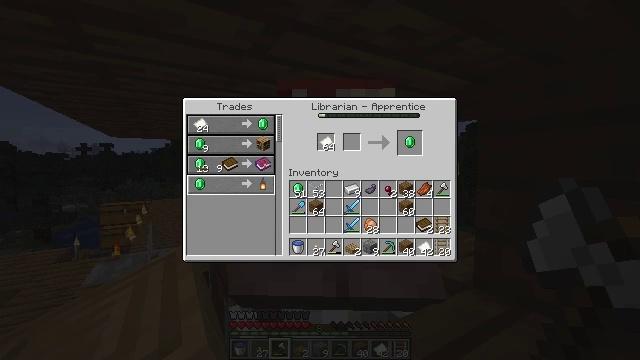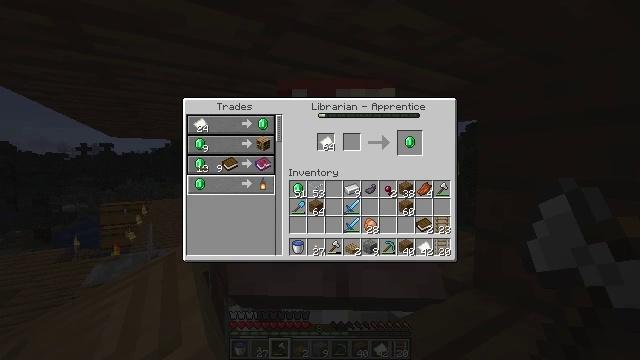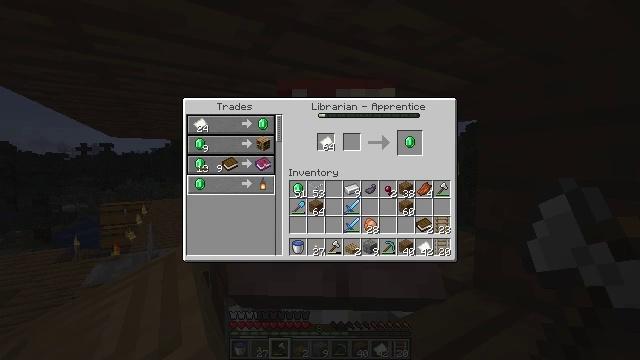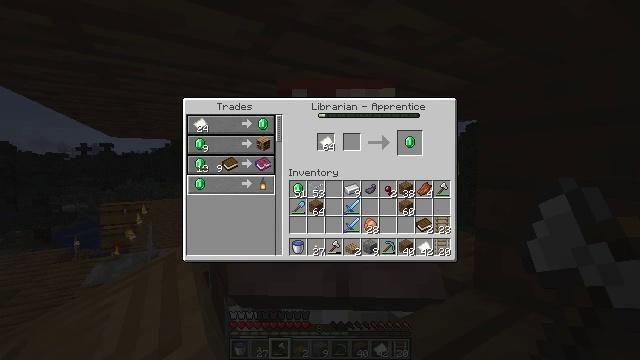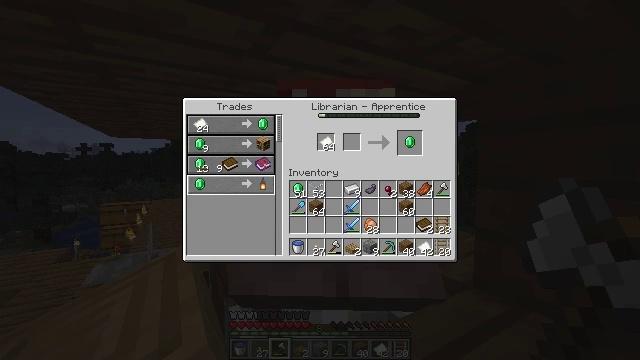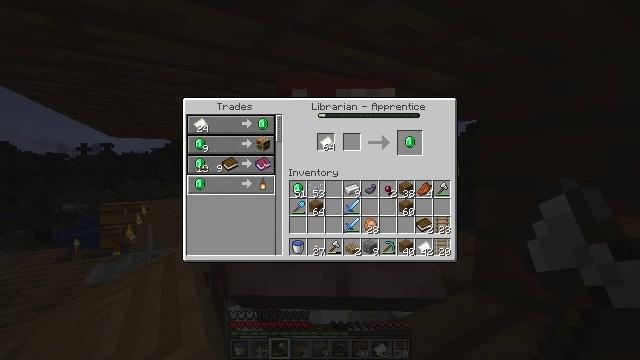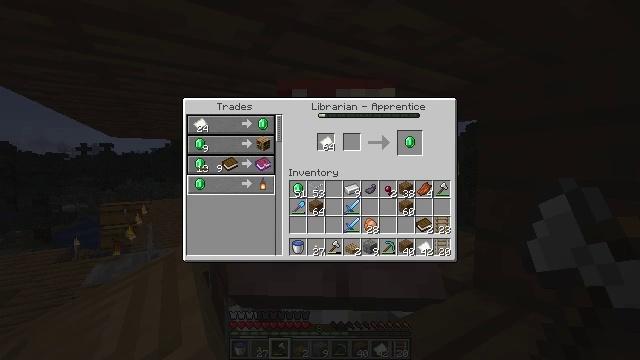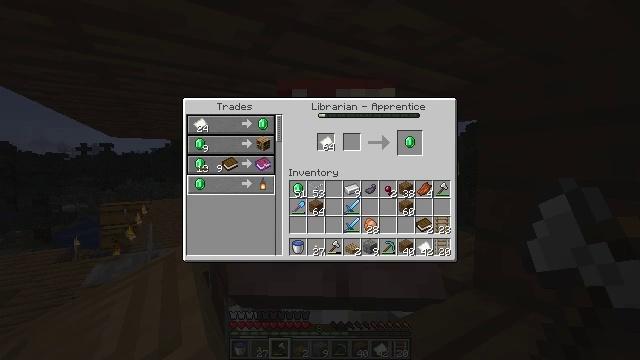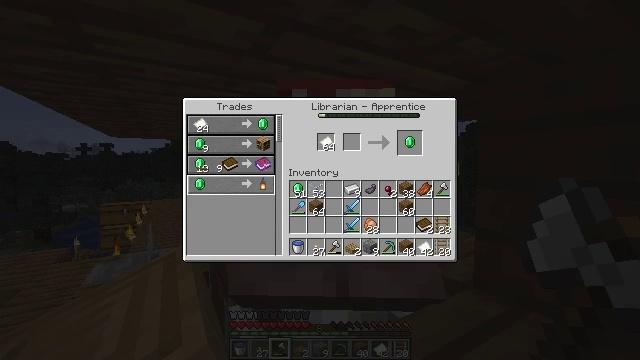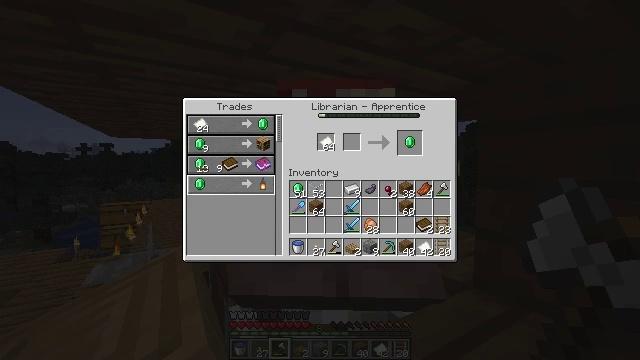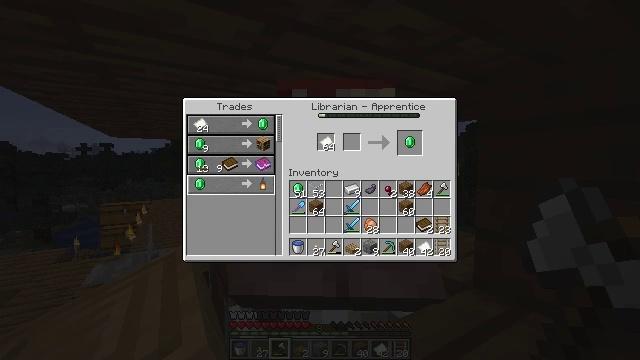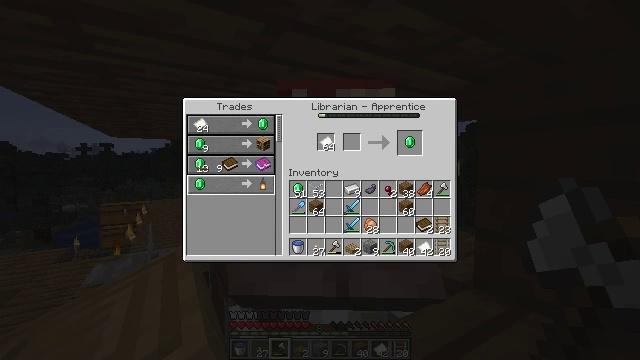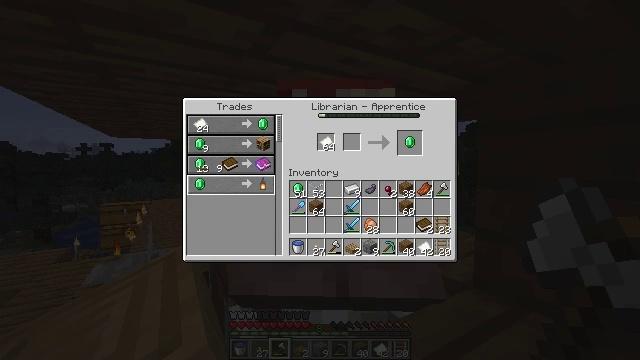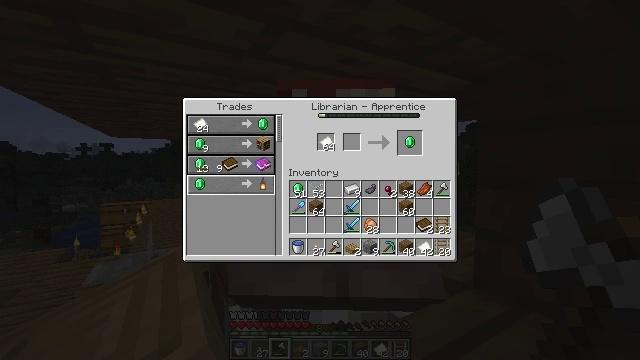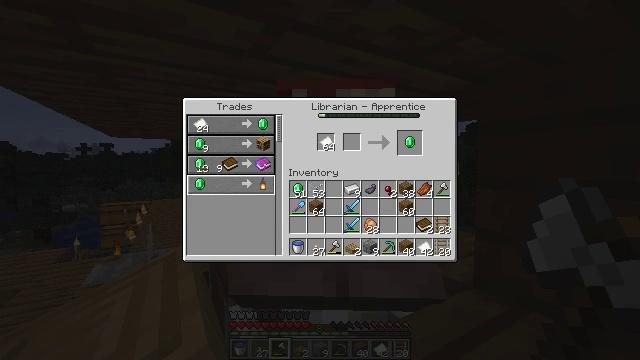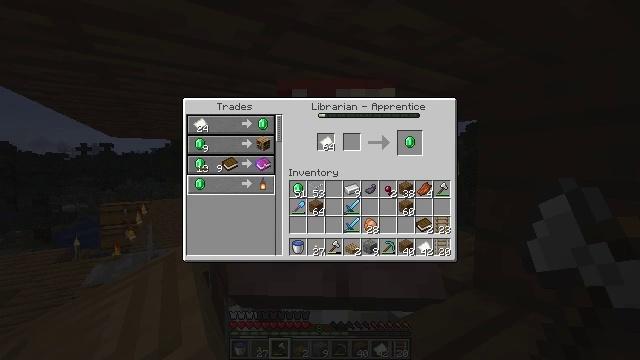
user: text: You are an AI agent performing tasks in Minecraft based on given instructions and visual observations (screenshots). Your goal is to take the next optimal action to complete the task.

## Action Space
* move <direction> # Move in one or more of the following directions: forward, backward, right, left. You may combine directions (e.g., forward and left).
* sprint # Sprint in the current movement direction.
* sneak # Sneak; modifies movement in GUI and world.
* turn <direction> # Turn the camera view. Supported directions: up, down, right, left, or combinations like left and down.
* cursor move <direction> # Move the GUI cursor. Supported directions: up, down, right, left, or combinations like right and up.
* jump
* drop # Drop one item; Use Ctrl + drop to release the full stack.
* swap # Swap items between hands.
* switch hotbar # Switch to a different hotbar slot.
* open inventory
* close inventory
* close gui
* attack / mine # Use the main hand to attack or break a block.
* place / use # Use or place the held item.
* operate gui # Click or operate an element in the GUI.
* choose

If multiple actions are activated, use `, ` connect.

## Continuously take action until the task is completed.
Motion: motion action
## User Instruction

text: Use a crafting table to make a lantern with a torch and iron nuggets.
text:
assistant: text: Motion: no_op
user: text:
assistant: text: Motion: no_op
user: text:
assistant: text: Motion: no_op
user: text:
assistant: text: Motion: no_op
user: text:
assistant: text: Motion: no_op
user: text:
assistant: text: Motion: no_op
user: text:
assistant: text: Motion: no_op
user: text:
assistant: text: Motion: no_op
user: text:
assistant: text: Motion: no_op
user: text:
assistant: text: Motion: no_op
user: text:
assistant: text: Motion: no_op
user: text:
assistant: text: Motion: no_op
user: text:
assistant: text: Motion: no_op
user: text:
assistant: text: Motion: no_op
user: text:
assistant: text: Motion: no_op
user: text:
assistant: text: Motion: no_op
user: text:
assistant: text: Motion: no_op
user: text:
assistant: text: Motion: no_op
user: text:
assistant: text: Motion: no_op
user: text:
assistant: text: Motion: no_op
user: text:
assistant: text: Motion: no_op
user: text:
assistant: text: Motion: no_op
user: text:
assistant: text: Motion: no_op
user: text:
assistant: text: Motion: no_op
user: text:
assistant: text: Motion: no_op
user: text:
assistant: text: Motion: no_op
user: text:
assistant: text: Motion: no_op
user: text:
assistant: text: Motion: no_op
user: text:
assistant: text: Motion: no_op
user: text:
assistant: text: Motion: no_op